Question: I have a collection like below. Embedded style. The problem is the query won't select the intended 'user' with the given 'ID'. What am I doing wrong? Any other better way?
If I remove 'user' bit from the query, it returns all the records with the intended 'statuses' so the query is fine itself.
Thanks in advance
'''
$query = $dm
->createQueryBuilder('EmMaBundle:Design')
->field('user.id')->equals('53d62b692ac1fb22d9000000')
->field('status')->equals(0);
'''

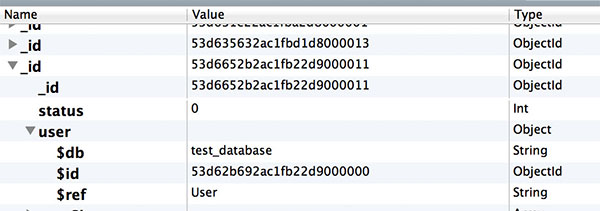
Answer: 1) You should query 'user.$id'
2) The 'user.$id' field contains an 'ObjectId' instead of a 'String'. Try it with a 'MongoId' e.g.
'''
$userId = new \MongoId("53d62b692ac1fb22d9000000");
$query = $dm
->createQueryBuilder('EmMaBundle:Design')
->field('user.$id')->equals($userId)
->field('status')->equals(0);
'''
---
shell query:
'''
db.collection.find( { 'user.$id': ObjectId("53d62b692ac1fb22d9000000") } )
'''